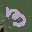
Label: 3